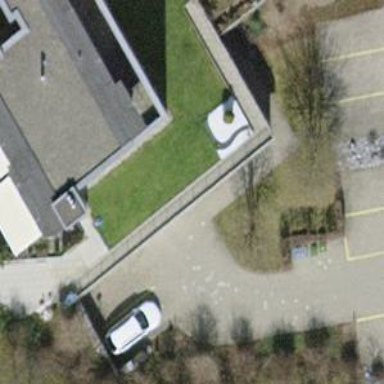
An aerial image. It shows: Parking entrance.